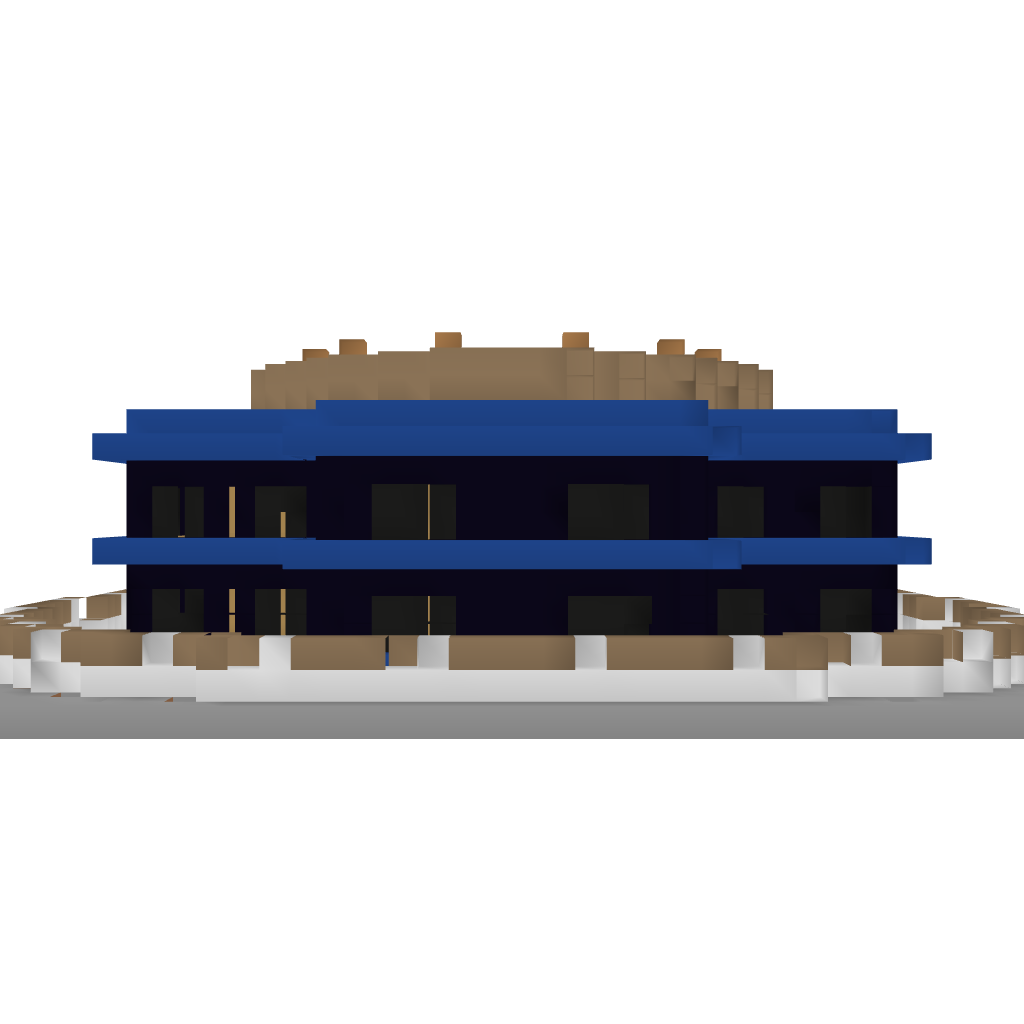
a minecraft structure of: Lapis Fortress